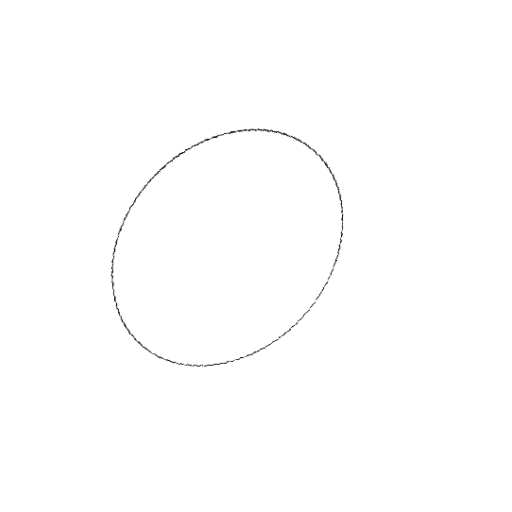
Crossing number: 0